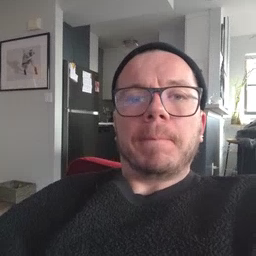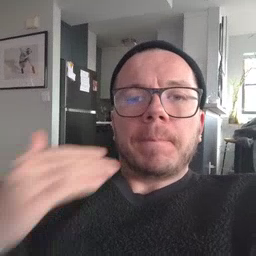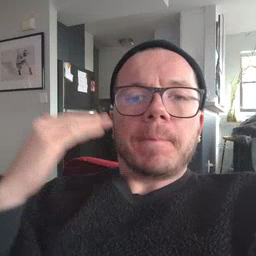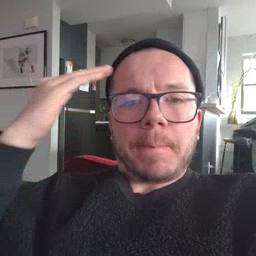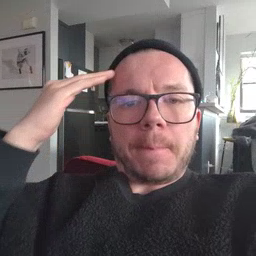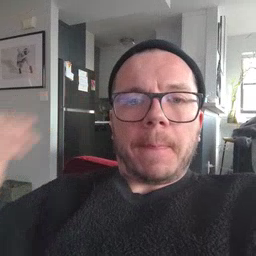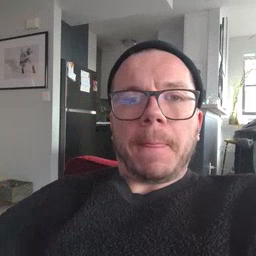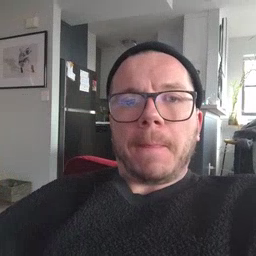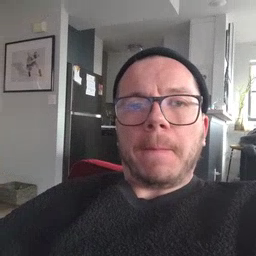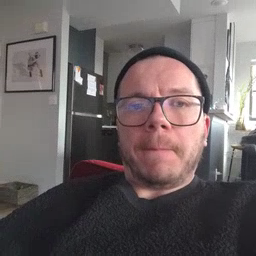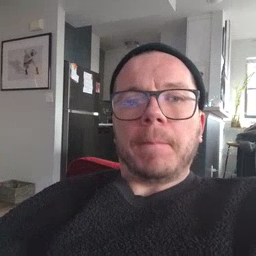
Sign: head